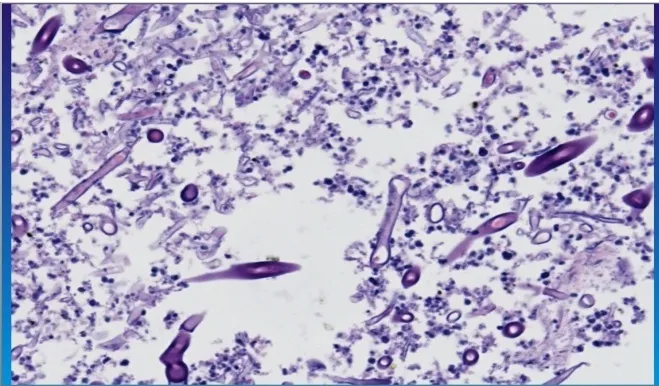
Necroinflammatory tissue with large number of fungal hyphae consistent with mucormycosis.
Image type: pathology (h&e)